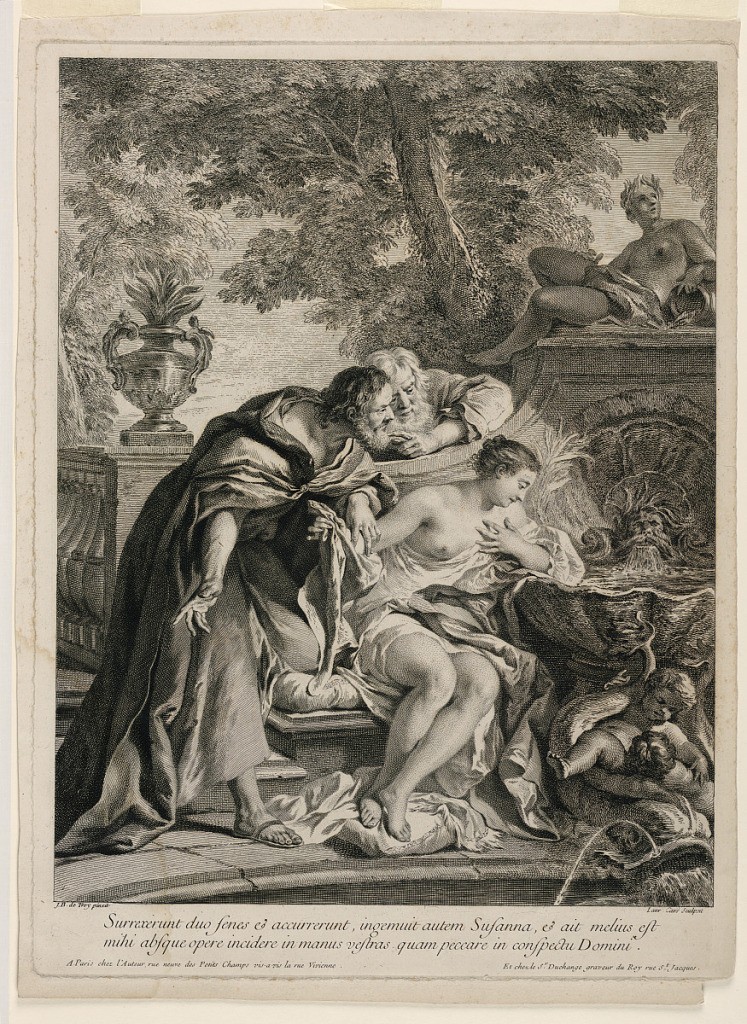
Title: Suzanna and the Elders
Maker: Laurent Cars, French, 1699–1771
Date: ca. 1750
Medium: Engraving on paper
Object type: Print
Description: The nude Suzanna, seated on a stone bench at a fountain, is taunted by the two elders. A terrace, left. Two-line Latin explanatory inscription, below and artist's, engraver's, and publisher's names. After painting from the Musee Rouen.